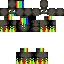
A female skeleton skin with dark skin, wearing brown bald dressed in a blue hoodie and black pants, featuring a closed mouth.